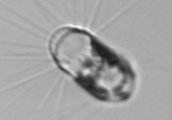
Label: Corethron_hystrix